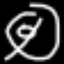
Label: donut